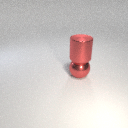
large red metal cylinder above large red metal sphere